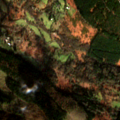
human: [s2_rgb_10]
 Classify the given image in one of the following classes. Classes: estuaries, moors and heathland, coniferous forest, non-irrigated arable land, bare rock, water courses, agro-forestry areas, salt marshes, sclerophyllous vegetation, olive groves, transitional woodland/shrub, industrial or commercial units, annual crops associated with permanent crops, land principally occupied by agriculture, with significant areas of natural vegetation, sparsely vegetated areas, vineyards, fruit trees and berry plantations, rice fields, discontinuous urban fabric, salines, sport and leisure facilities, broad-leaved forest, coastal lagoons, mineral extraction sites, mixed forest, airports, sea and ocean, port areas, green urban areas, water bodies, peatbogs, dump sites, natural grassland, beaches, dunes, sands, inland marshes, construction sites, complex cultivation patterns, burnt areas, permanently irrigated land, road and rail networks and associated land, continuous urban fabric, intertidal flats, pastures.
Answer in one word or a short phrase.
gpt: land principally occupied by agriculture, with significant areas of natural vegetation, coniferous forest, moors and heathland